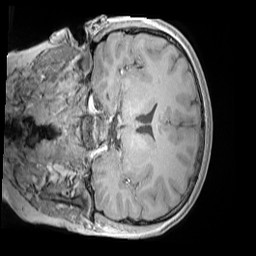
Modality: MP2RAGE
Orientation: coronal
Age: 9
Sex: male
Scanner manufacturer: siemens
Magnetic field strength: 3 T
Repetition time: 4 s
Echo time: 0.00303 s